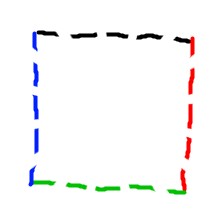
Shape: square